Field crop: maize
Growth stage: 2
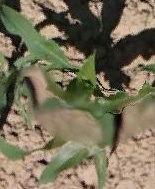
Species: maize